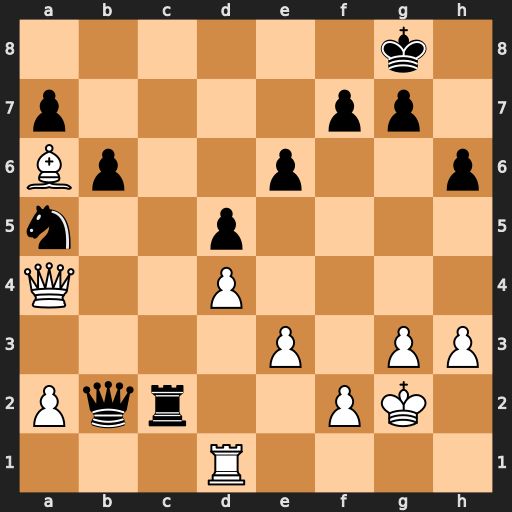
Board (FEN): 6k1/p4pp1/Bp2p2p/n2p4/Q2P4/4P1PP/Pqr2PK1/3R4
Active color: w
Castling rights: -
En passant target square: -
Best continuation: Qe8+ Kh7 Bd3+ f5 Rf1